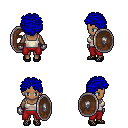
a pixel art fantasy rpg character, female body template, human, dark skin, white pirate shirt, red pants, blue curly afro hairstyle, metal gloves, ghillies, shield, four views (front, back, left, right), 2x2 character sprite sheet, small pixel art, hard edges, no anti-aliasing